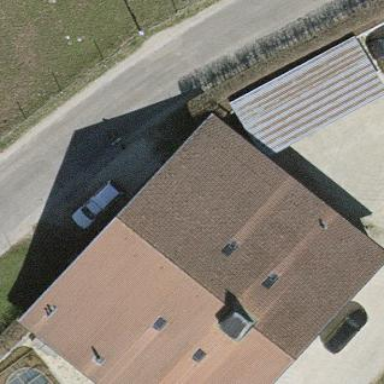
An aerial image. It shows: Detached building with gabled roof oriented across.